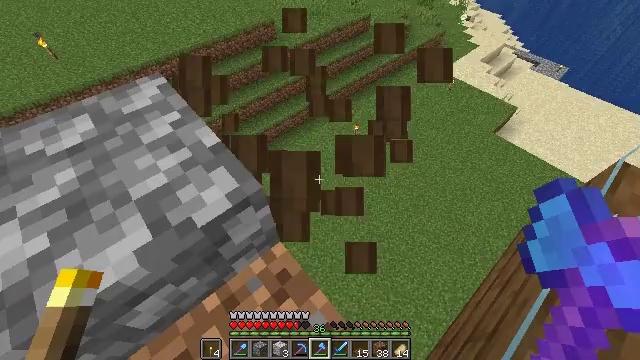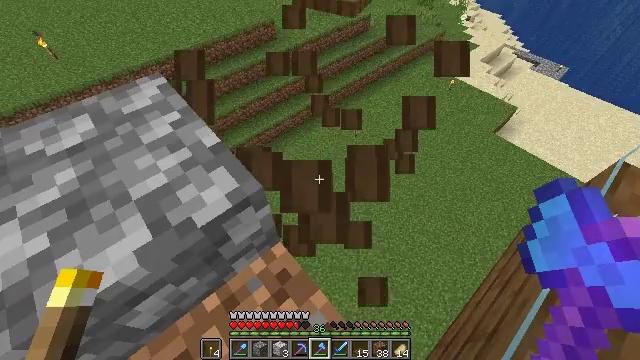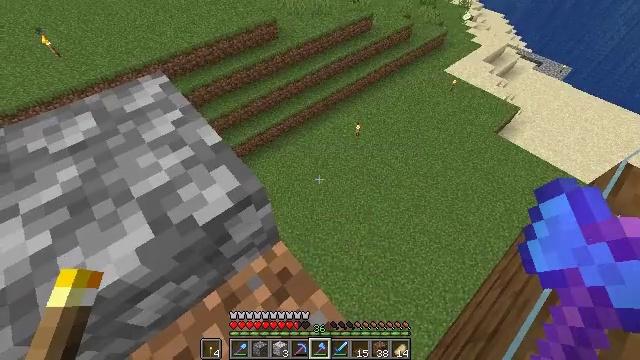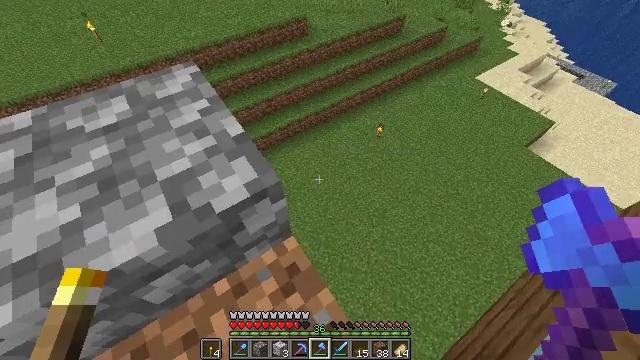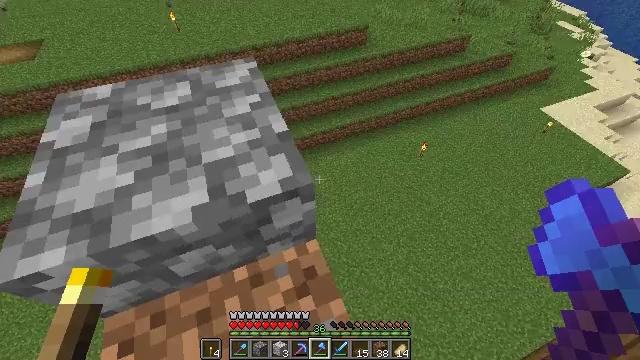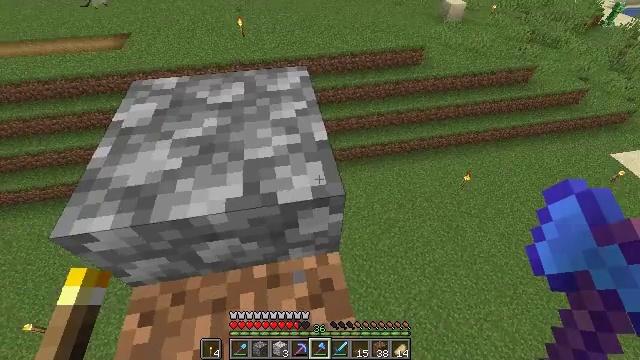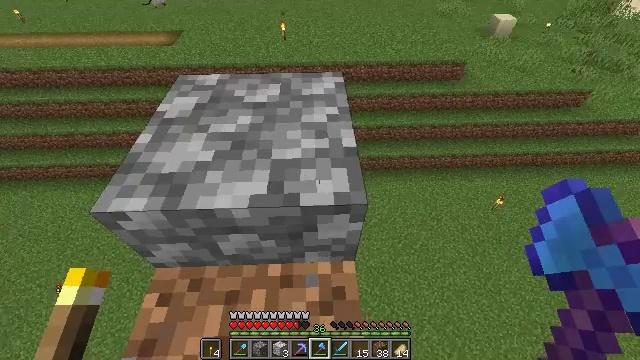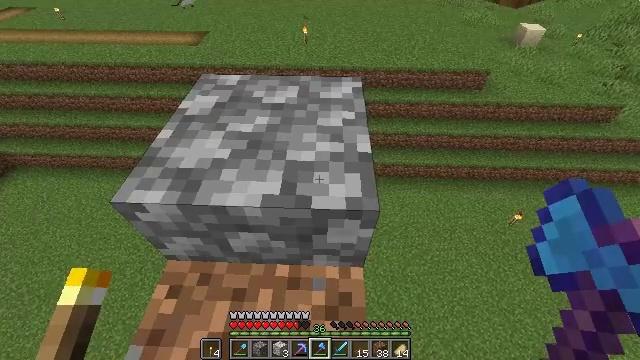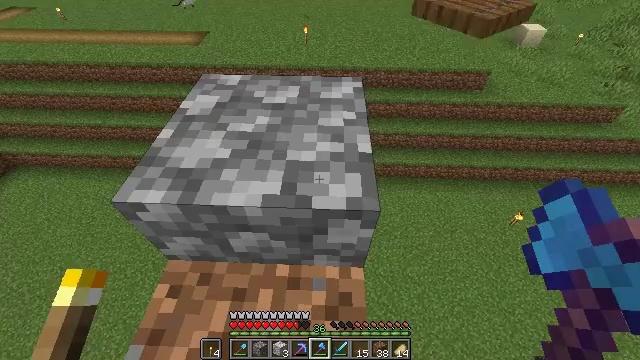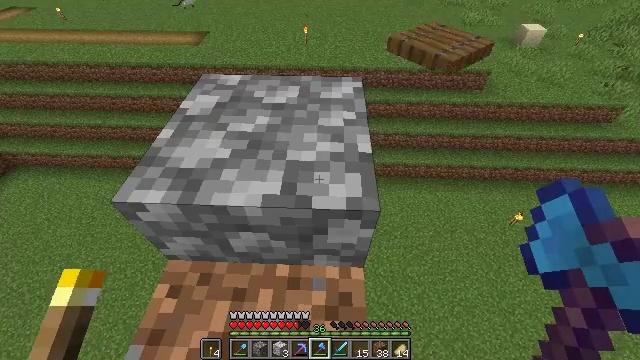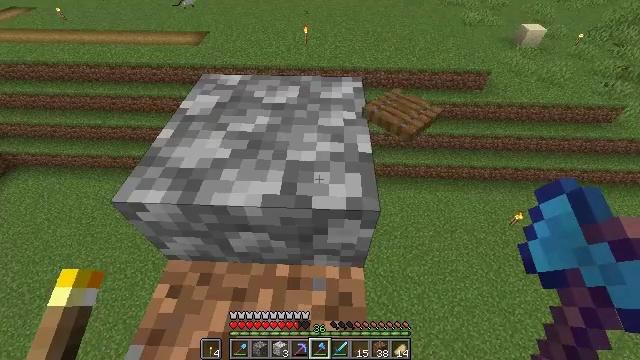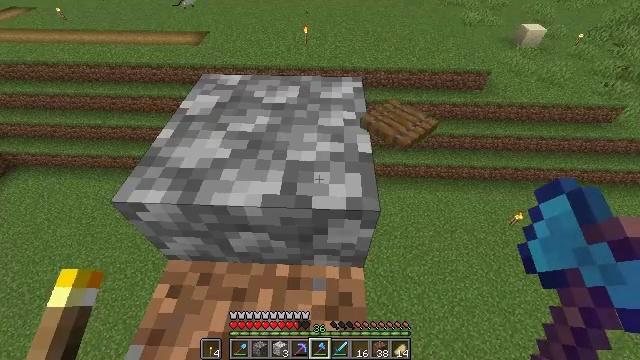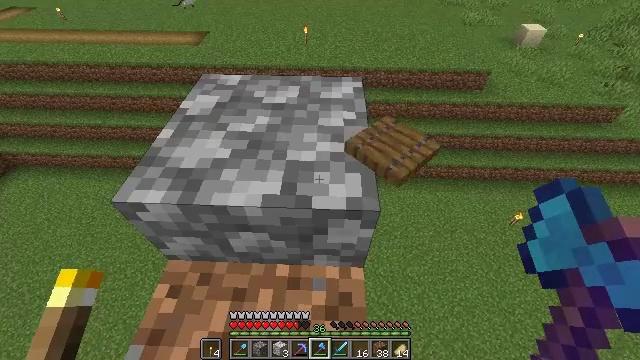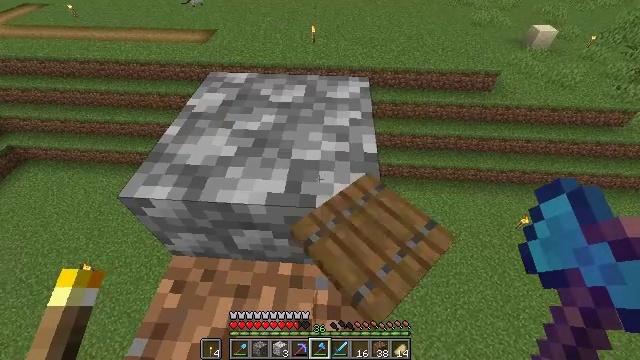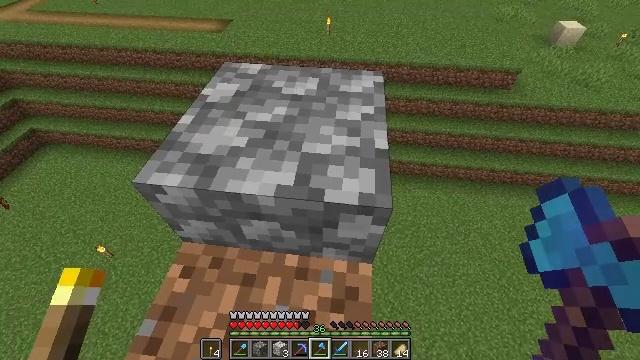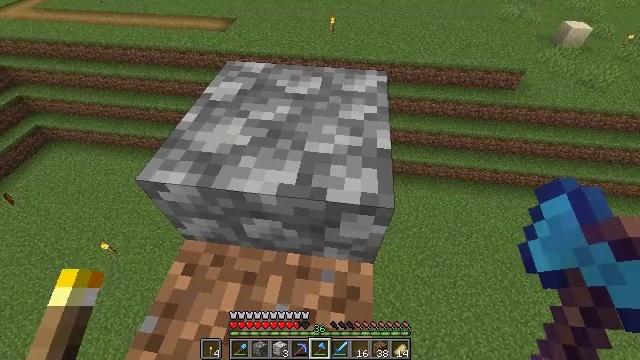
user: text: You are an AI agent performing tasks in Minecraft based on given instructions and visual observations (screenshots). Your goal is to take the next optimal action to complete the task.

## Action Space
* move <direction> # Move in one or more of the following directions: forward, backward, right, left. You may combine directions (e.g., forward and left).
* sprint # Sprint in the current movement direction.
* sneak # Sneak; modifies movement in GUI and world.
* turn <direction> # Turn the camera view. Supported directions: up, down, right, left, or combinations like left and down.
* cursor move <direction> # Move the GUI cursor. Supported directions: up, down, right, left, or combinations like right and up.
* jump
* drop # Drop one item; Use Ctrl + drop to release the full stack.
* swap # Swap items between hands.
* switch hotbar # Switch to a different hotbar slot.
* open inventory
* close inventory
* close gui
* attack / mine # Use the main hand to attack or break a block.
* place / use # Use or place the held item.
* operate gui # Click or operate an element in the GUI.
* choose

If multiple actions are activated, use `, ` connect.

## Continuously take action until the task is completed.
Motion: motion action
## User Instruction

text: Demolish the cobblestone slab for reuse.
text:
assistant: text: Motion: sneak, attack / mine
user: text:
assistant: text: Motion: sneak, attack / mine
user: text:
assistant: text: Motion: sneak, turn left, attack / mine
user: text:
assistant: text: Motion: sneak, turn left and up
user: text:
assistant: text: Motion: sneak, turn left and up
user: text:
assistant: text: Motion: sneak, turn left and up
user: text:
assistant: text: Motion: sneak, turn left
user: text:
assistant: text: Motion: sneak
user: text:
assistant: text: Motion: sneak
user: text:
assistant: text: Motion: sneak
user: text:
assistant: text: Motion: sneak
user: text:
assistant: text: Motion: sneak
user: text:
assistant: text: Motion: sneak, turn left
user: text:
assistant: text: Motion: sneak, turn left and down
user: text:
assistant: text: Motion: sneak
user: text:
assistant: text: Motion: sneak
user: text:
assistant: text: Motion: sneak
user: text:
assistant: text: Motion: sneak
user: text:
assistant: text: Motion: sneak
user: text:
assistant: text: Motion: sneak
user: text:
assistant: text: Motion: sneak
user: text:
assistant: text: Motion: sneak
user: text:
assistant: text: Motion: sneak
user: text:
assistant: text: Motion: sneak
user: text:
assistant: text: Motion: sneak
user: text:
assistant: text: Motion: sneak
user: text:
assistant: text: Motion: sneak
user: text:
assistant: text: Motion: sneak
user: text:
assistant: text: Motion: sneak
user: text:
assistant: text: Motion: sneak